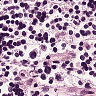
Metastatic tissue present: no